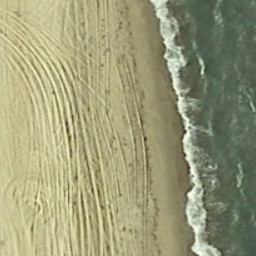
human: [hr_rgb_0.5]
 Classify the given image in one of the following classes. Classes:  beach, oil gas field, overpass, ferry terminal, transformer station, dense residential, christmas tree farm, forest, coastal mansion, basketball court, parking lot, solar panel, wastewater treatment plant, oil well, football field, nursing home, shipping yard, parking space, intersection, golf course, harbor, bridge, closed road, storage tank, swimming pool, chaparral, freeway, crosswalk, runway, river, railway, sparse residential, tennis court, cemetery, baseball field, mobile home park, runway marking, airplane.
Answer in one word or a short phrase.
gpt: beach